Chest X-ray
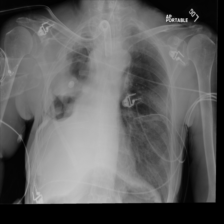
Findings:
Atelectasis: negative
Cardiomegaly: negative
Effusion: negative
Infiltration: negative
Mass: negative
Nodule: negative
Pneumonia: negative
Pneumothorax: negative
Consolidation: negative
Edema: negative
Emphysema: negative
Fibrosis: negative
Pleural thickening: negative
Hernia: negative